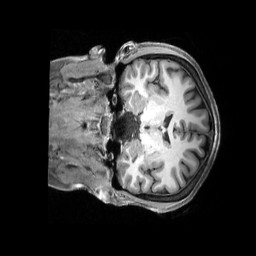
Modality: T1w
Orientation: coronal
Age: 26
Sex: female
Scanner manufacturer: siemens
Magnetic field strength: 3 T
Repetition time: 2.3 s
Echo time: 0.00228 s